Question: I'm basing a website on the <URL> bootstrap template. Instead of "Project name" in the upper left corner, I'm using an image. The navigation links are still align to the top of the page, but I would like them at the bottom of the black navigation bar:

To reproduce the easiest is to download the Bootstrap template, and change the 'Project name' in the navbar to:
'''
<a class="brand" href="#"><img src="apple-touch-icon-114x114-precomposed.png" /></a>
'''
I cannot for the life of me get the links to align at the bottom of the navbar, unless by setting the '.navbar .nav' style in 'bootstrap.css' (of .min.css) with a top margin of about 90px. This (pixel-based) solution feels like a wrong approach however.
I've tried playing around with 'position: relative; bottom: 0' and 'vertical-align: bottom' but to no avail. The amount of CSS in these templates doesn't help either (especially for a-developer-not-a-designer like me).
Can anyone get the links to neatly align to the bottom of the navigation bar?
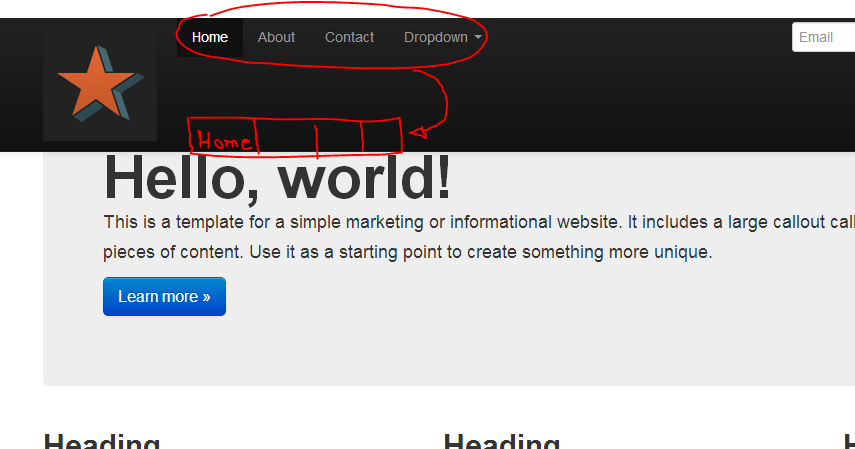
Answer: If fixed it myself by ditching Initializr (too powerful for what I needed) and using the following structure:
'''
<div id="container">
<div class="navbar">
<a href="index.html" class="logo">
<img src="img/logo.png" />
</a>
<div class="nav">
<ul>
<li><a href="page1.html">Page 1</a></li>
<li><a href="page2.html">Page 2</a></li>
</ul>
</div>
</div>
<div class="clear"></div>
<div class="content">
Content here
</div>
</div>
'''
And the following CSS:
'''
#container { width: 1170px; margin: 0 auto; }
.navbar, .content { font-size: 1.6em; }
.navbar .logo { float: left; }
div.nav ul { list-style: none;padding: 0;}
div.nav ul li { display: inline;}
div.nav ul li a { display: block; background-image: url('../img/linksBackground.png'); background-position: 0 80px; background-repeat: no-repeat;
margin-top: 115px; float: left; padding: 11px 30px 9px 30px; text-decoration: none; color: #5dd2ff; }
div.nav ul li a:hover {color: #fff; background-position: 0 160px; background-color: #95e2ff;}
div.nav ul li.active a { color: #fff;font-weight: bold; background-position: left top; background-color: #5dd2ff;}
.clear { clear: both; }
'''